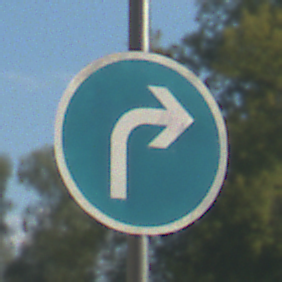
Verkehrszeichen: VorgeschriebeneFahrtrichtungRechts
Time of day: MorningAfternoon
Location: Outdoor (Nature)
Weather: PartlyCloudy
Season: NotSpecified
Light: Natural